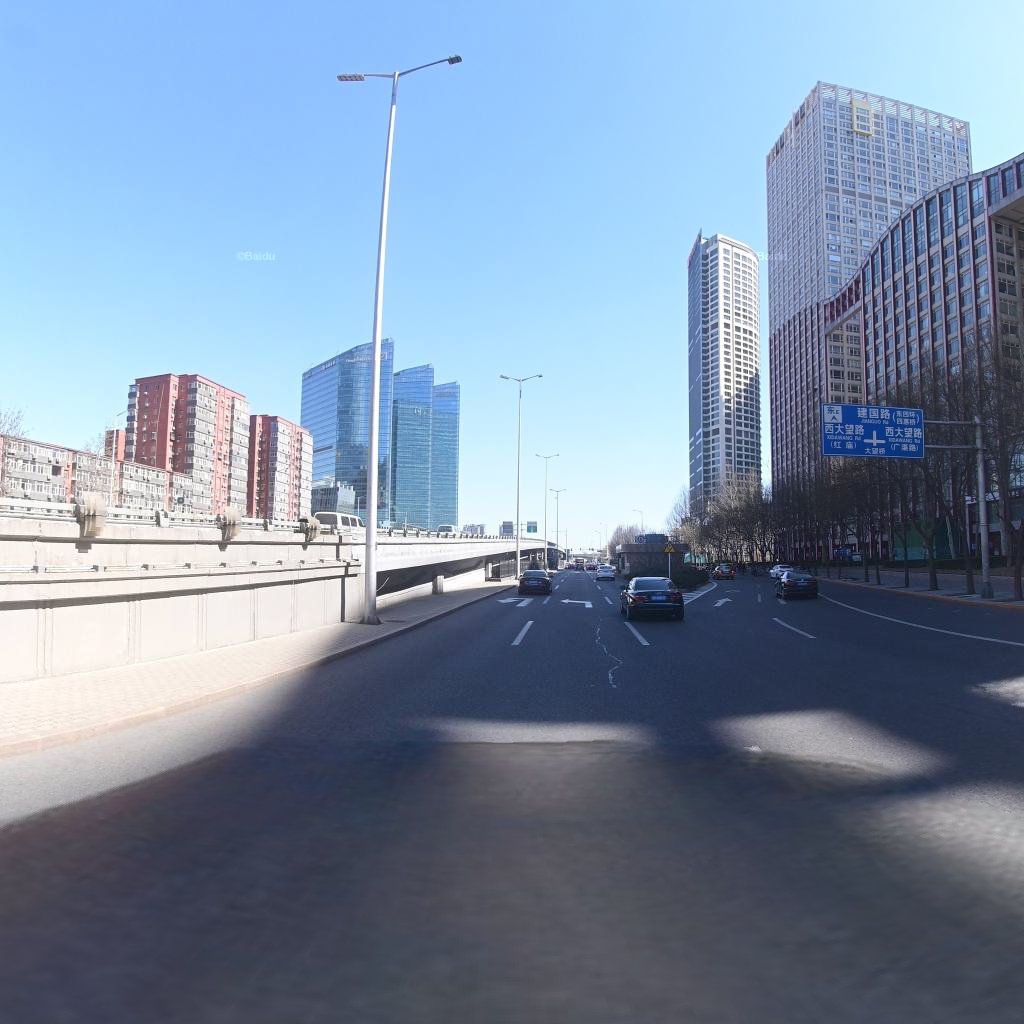
Region: Chaoyang
Road damage annotations: longitudinal patch